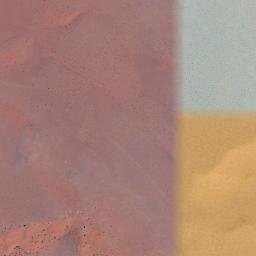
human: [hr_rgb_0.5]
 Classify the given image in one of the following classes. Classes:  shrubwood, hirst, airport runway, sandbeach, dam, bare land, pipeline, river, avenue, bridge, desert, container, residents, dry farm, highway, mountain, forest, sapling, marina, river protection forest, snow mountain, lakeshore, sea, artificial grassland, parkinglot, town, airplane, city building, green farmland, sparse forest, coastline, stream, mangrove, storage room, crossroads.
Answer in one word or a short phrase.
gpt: desert